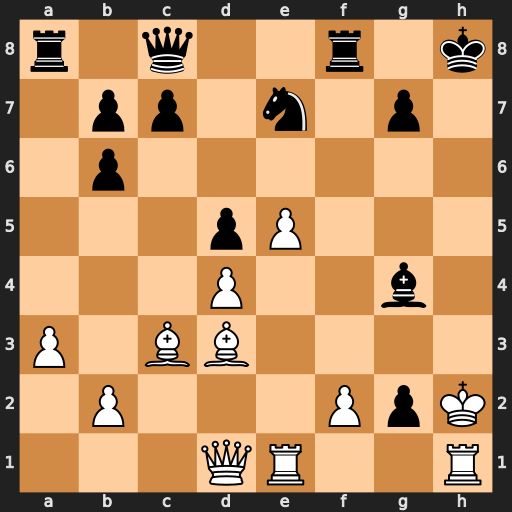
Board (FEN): r1q2r1k/1pp1n1p1/1p6/3pP3/3P2b1/P1BB4/1P3PpK/3QR2R
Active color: w
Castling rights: -
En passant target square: -
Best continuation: Kxg2+ Kg8 Bh7+